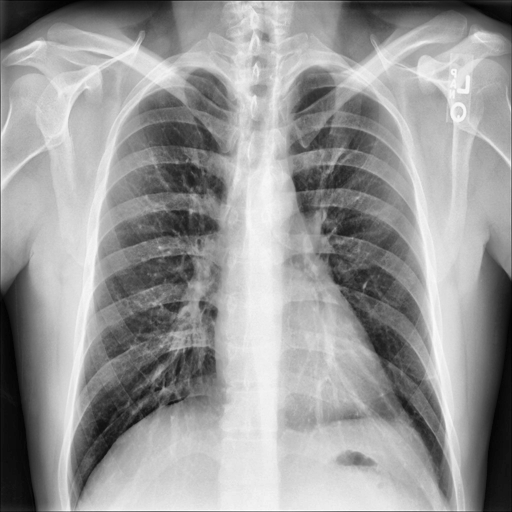
Finding: NORMAL